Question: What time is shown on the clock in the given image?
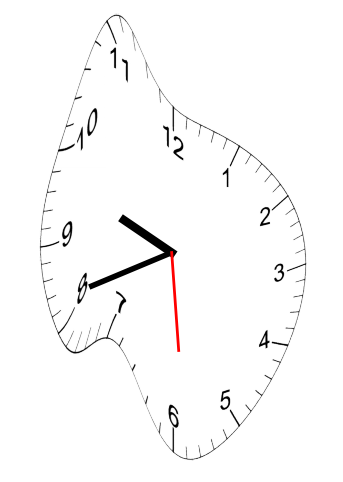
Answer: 09:41:29